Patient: sex M, age 78
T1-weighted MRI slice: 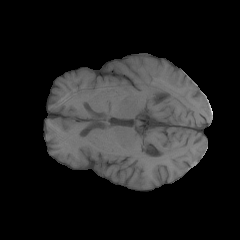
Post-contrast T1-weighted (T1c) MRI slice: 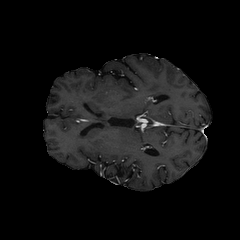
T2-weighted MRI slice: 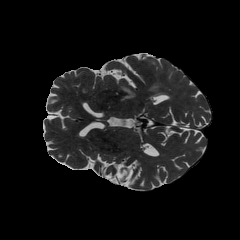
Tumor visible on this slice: yes
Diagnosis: Glioblastoma, IDH-wildtype
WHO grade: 4